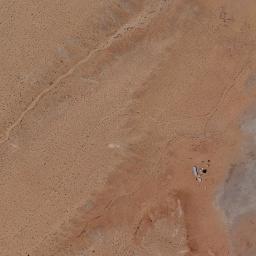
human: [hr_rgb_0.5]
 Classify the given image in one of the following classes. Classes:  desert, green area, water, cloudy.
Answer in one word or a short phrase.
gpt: desert